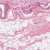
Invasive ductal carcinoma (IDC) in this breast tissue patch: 0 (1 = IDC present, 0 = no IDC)